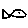
Label: fish